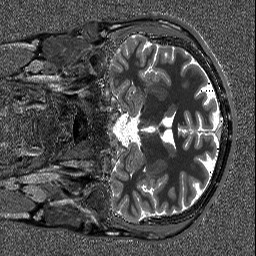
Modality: T1map
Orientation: coronal
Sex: male